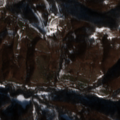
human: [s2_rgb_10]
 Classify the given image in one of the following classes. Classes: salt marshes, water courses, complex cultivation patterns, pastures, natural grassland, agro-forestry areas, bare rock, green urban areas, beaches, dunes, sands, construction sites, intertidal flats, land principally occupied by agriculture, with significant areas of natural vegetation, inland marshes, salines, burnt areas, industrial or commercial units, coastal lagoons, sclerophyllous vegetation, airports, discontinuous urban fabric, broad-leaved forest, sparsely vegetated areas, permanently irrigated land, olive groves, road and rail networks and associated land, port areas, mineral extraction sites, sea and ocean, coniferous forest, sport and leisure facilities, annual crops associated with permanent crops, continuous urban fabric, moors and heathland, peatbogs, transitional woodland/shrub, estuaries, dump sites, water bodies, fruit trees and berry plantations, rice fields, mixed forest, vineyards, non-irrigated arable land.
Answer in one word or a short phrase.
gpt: complex cultivation patterns, land principally occupied by agriculture, with significant areas of natural vegetation, broad-leaved forest